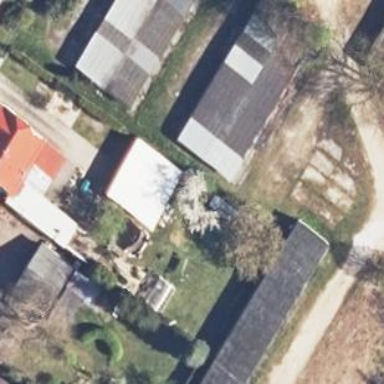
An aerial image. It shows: Group of garages.